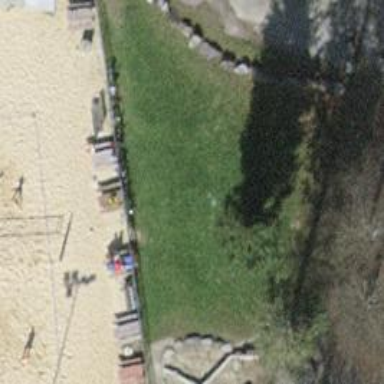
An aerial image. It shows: Picnic table located in leisure land area.